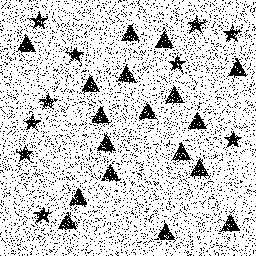
Squares: 0
Triangles: 18
Stars: 10
Total shapes: 28